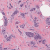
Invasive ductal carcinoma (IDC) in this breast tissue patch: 1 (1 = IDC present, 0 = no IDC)